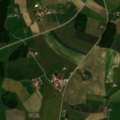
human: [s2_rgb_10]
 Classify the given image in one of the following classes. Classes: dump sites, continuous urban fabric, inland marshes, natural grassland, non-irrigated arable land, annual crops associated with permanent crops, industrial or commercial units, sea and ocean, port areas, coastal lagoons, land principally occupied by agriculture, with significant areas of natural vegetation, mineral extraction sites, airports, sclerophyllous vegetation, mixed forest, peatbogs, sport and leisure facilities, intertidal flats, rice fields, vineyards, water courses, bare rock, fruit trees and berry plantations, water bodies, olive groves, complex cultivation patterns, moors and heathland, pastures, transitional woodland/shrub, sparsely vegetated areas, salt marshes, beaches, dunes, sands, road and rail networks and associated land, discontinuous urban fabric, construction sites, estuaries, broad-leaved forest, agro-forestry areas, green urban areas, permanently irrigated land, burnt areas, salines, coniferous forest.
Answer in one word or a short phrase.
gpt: non-irrigated arable land, pastures, complex cultivation patterns, land principally occupied by agriculture, with significant areas of natural vegetation, coniferous forest